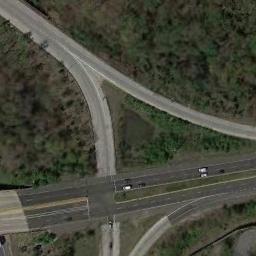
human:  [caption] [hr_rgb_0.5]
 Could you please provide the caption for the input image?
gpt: Here are two parallel overpasses, And there are many cars on the overpasses .

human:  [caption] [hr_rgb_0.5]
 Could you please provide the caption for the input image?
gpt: There are many trees beside the overpass .

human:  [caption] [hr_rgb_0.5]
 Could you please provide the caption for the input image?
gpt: The cross-line overpass is over the road in the forest .

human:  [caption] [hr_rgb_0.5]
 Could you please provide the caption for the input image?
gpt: The overpass is next to the grass and some trees .

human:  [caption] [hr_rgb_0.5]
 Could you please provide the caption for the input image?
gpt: There are some green trees beside the overpass .